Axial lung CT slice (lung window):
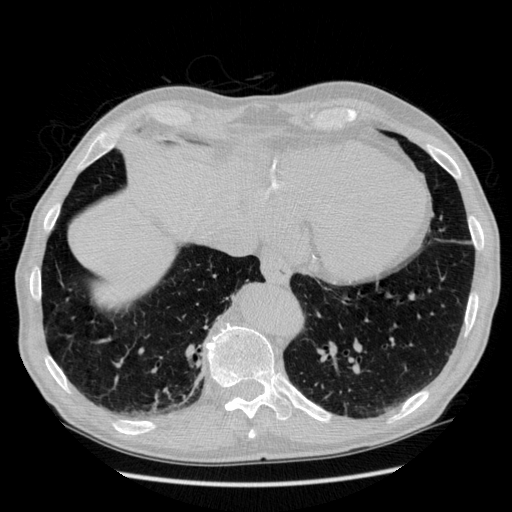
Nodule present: no